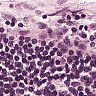
Metastatic tissue present: no